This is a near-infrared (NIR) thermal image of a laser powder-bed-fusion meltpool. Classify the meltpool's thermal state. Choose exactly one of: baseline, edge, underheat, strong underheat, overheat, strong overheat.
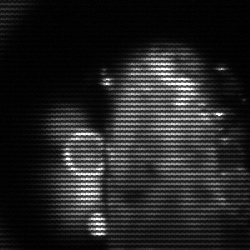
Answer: strong underheat